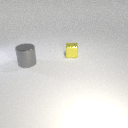
small yellow metal cube behind large gray metal cylinder